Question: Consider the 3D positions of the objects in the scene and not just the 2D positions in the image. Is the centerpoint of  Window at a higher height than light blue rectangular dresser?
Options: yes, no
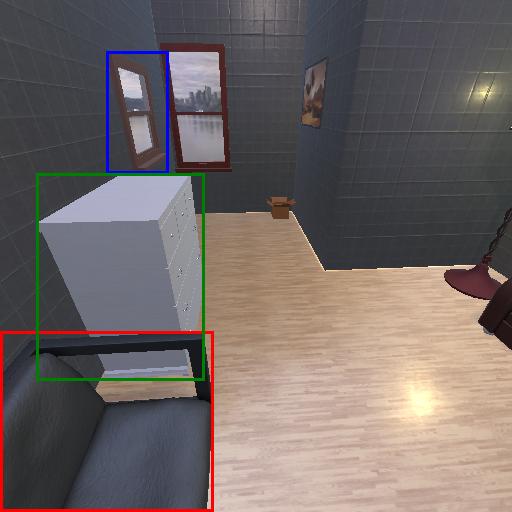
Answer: yes